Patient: sex F, age 43
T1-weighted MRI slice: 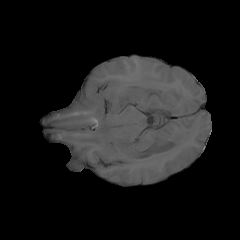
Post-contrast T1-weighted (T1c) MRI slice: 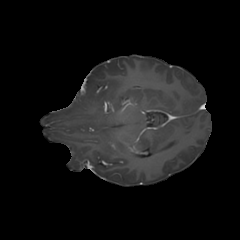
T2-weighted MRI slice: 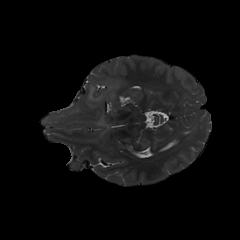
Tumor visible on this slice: yes
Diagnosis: Astrocytoma, IDH-mutant
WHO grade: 3